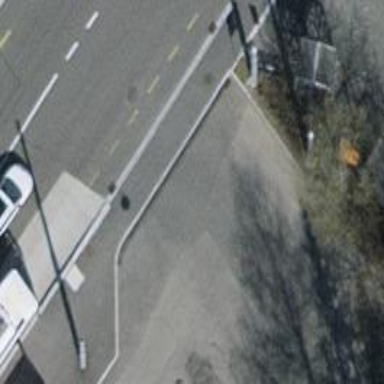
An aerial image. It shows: Turning loop on the road.